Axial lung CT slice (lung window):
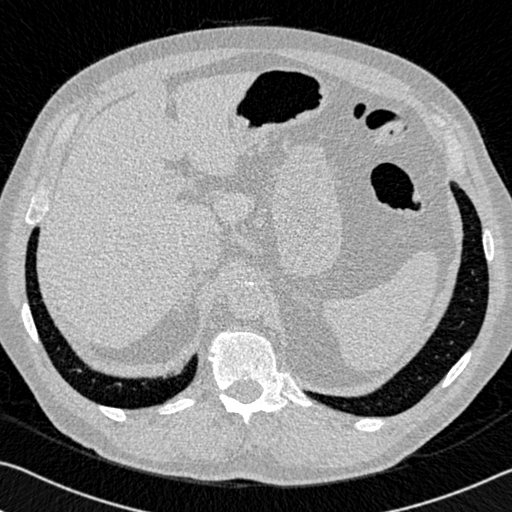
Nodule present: no